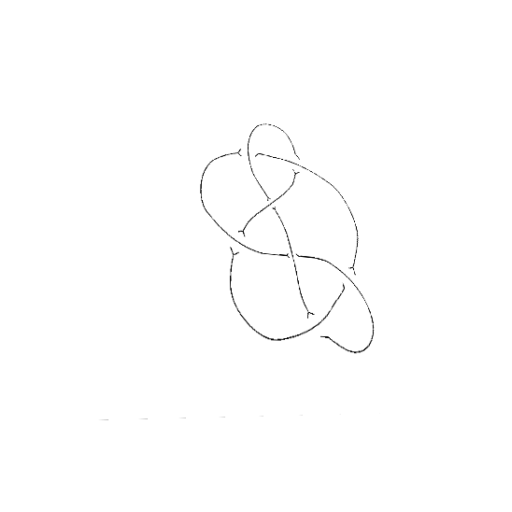
Crossing number: 7